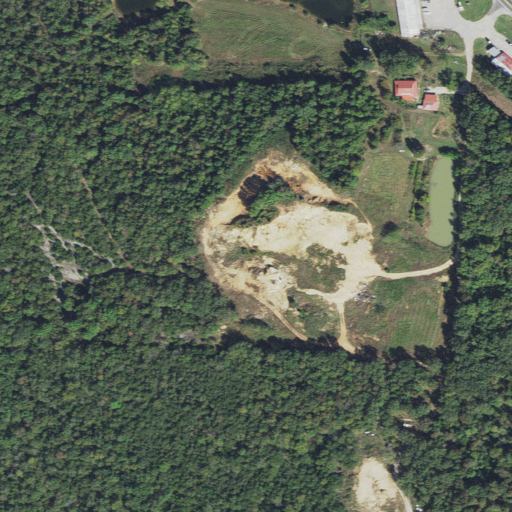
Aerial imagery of mountain in Arkansas named Willmuth Hill containing mixed forest, deciduous forest, pasture, barren land, grassland, medium intensity development, open development, and low intensity development